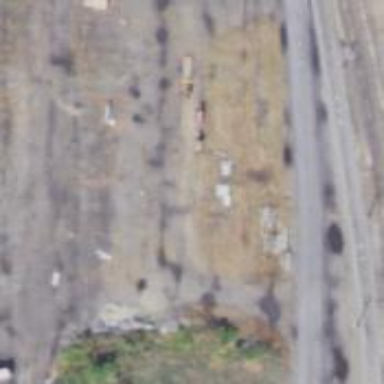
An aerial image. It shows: Abandoned railway yard.